Question: I would like to code for a FacebookLoginDialog.cs programmed in Microsoft Visual Studio 2010 Ultimate in C#. As you may know, Facebook has upgraded its API to v2.2 and most of the information I find online is v2.0 which I am not sure if it is the same.
I tried looking at <URL> but I could not access the link provided in it and it's v2.0.
And everytime I run my code, I will face this problem when I get to facebook login.

The code is given by my friend but she did it one or two years back before the facebook api upgraded recently. There is no URL (or uri) in my friend's coding. but it works for her previously when she started coding.
I have no access to the app ID site that was created. I have created a new app ID but to no avail.
Please help! I am really in need of help.
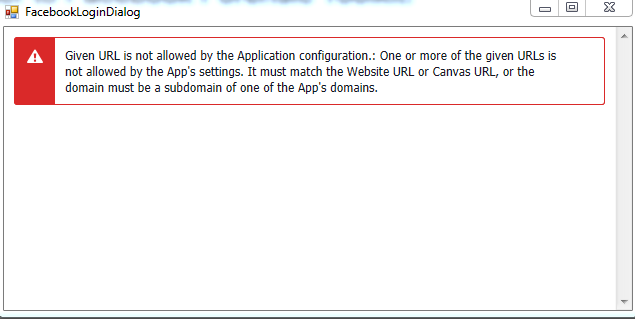
Answer: I've found how to solve this problem. The problem doesn't lies on the coding but the facebook developer site.
<URL>
Just enable the "Embedded browser OAuth Login" button and it will work.